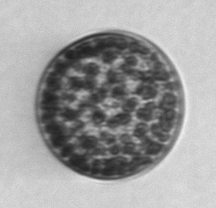
Label: Coscinodiscus